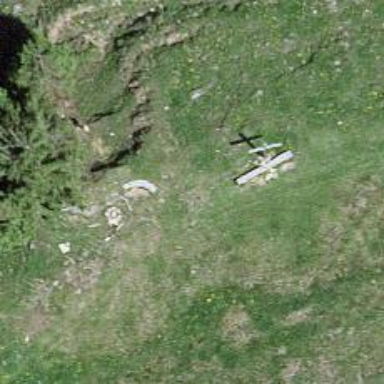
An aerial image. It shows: Bench.